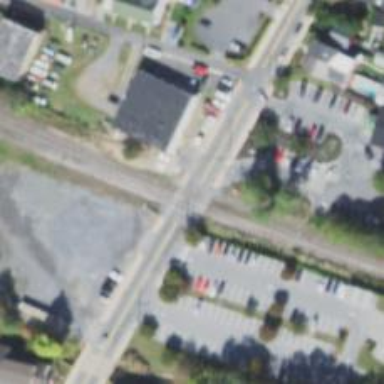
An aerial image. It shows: Railway level crossing.